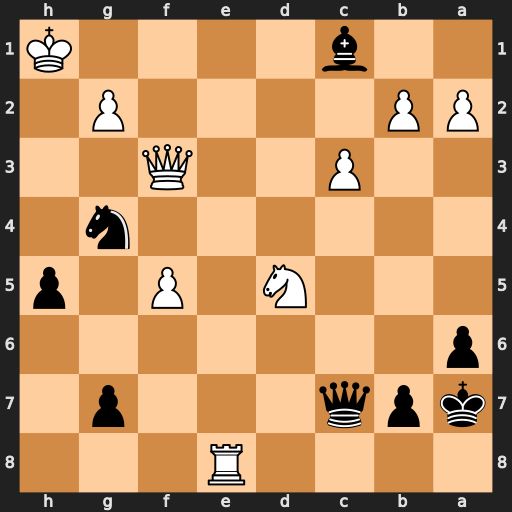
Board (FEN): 4R3/kpq3p1/p7/3N1P1p/6n1/2P2Q2/PP4P1/2b4K
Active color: b
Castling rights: -
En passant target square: -
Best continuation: Qh2#